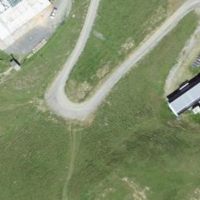
EUNIS habitat code: 23
Species observed at this site:
Anechura bipunctata
Geum montanum